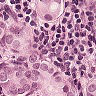
Metastatic tissue present: yes